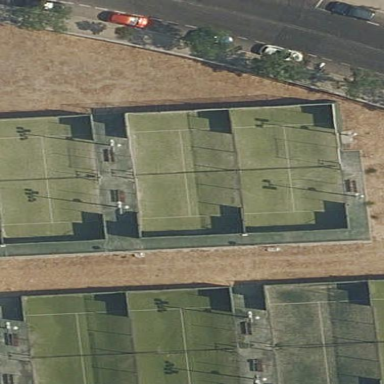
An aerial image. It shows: Pitch designated for paddle tennis.